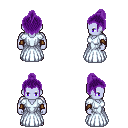
a pixel art fantasy rpg character, male body template, dark elf, purple skin, underdress, white pants, purple short topknot hairstyle, cloth bracers, four views (front, back, left, right), 2x2 character sprite sheet, small pixel art, hard edges, no anti-aliasing